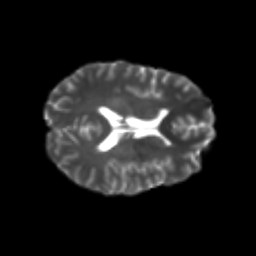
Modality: T2w
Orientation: axial
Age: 23
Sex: female
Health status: healthy
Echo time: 0.074 s